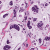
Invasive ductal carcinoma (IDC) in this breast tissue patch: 1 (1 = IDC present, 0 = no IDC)